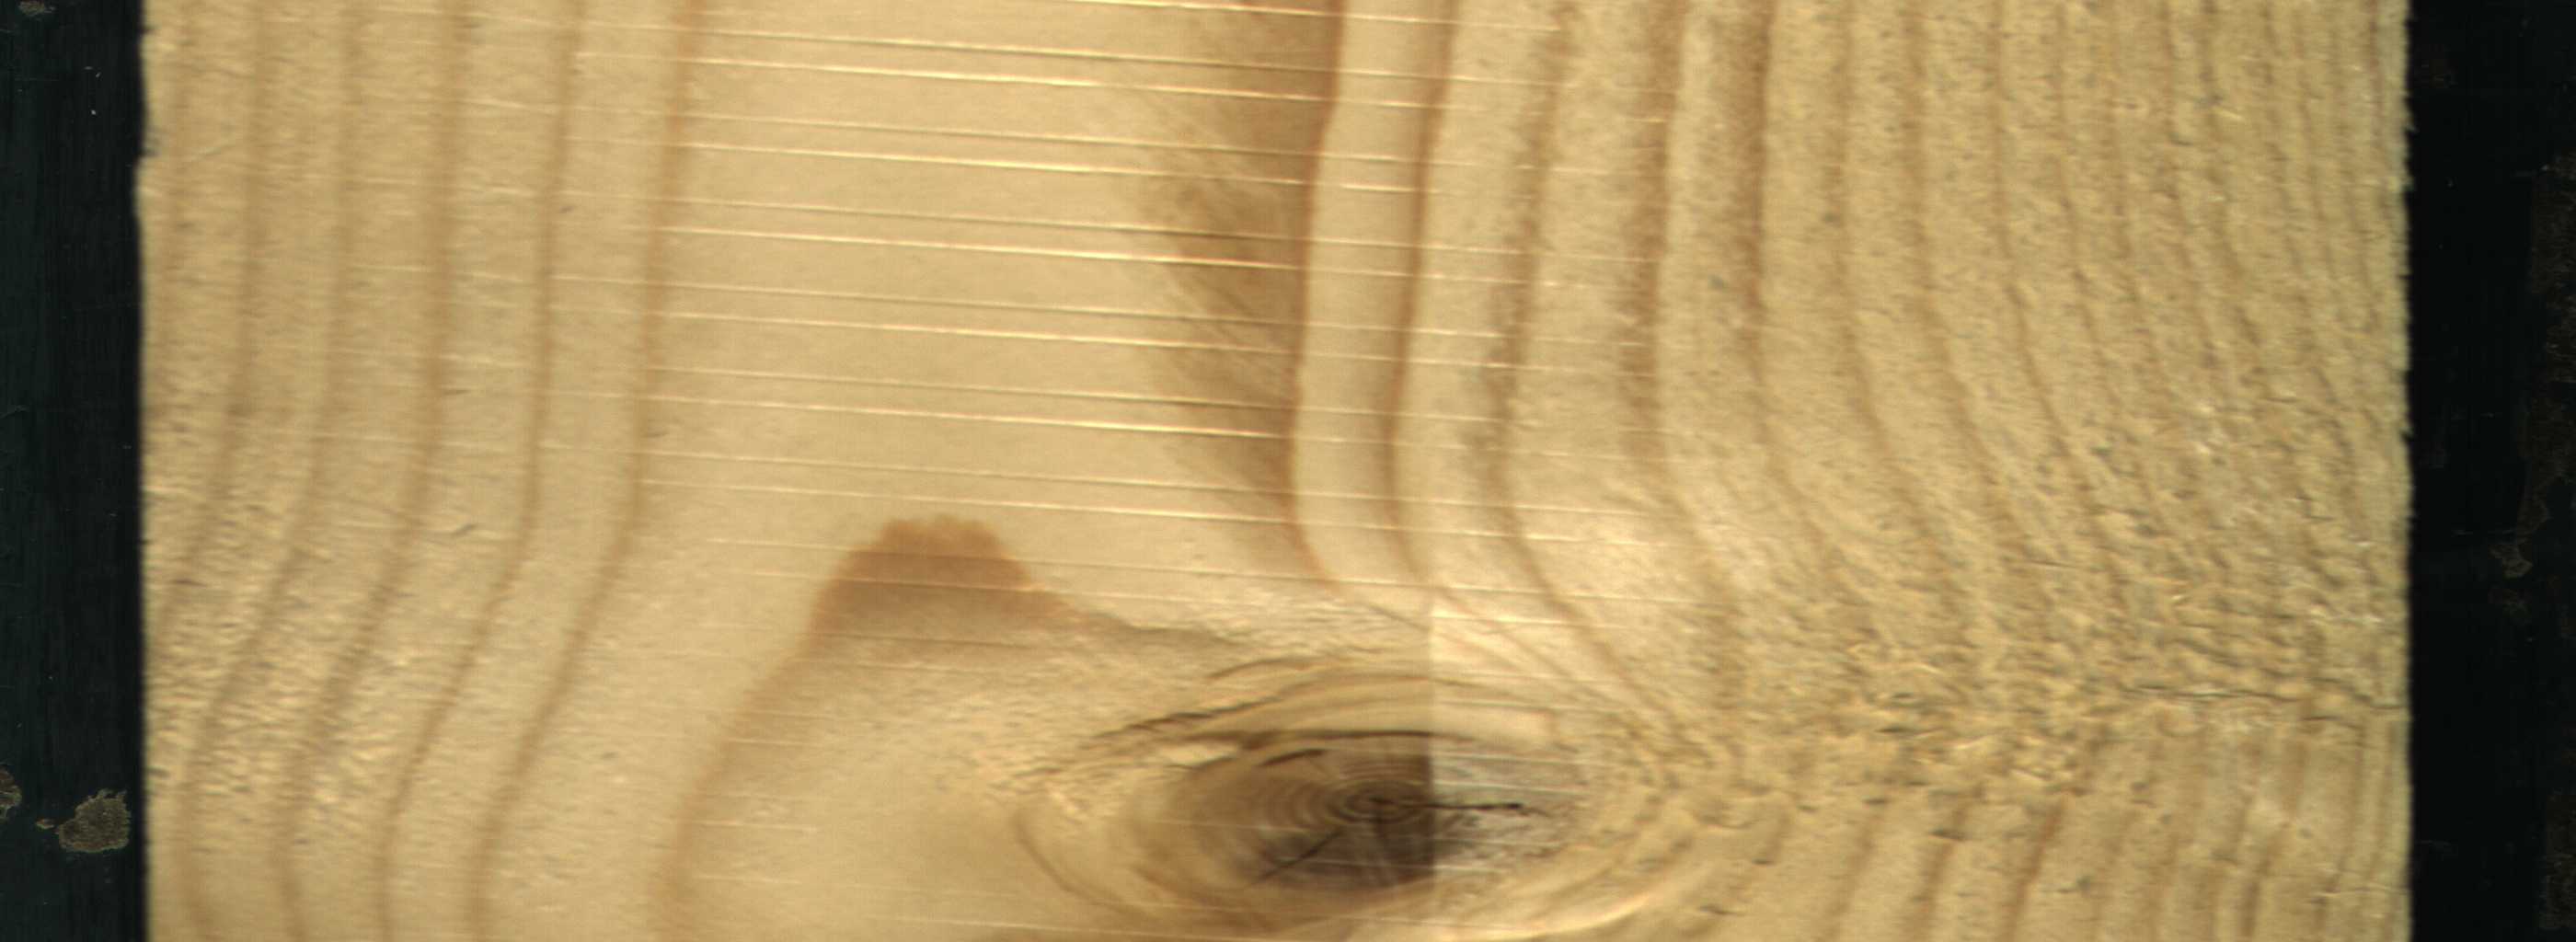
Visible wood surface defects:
knot_with_crack